【题型】解答题　【知识点】平面几何　【难度】medium
如图，半圆$O$的直径为$2$，$A$为直径延长线上一点，$OA=2$，$B$为半圆上任意一点，以$AB$为一边作等边三角形$ABC$。

\noindent
(1) 当$OB \perp OA$时，
\noindent
\textcircled{1}求三角形$OAC$的面积。
\noindent
\textcircled{2} 若$\overrightarrow{OC} = m\overrightarrow{OA} + n\overrightarrow{OB}$，求$m$、$n$。

\noindent
(2) 若 $\overrightarrow{OC} = m\overrightarrow{OA} + n\overrightarrow{OB}$，求 $m+n$ 的最小值。
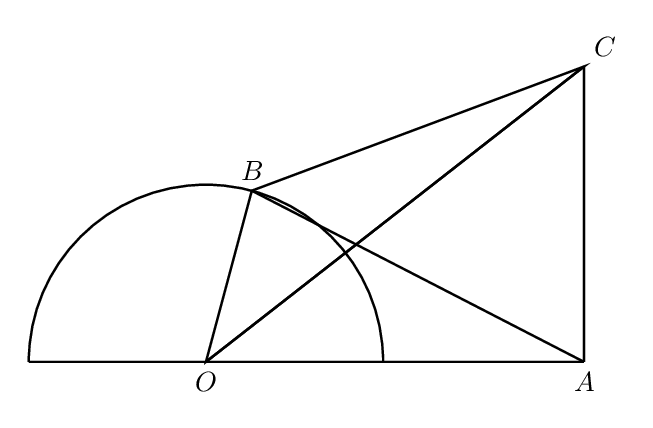
【解答】
\noindent
【答案】(1)\textcircled{1}$\frac{1}{2}+\sqrt{3}$；\textcircled{2}$m=\frac{2+\sqrt{3}}{4}$，$n=\frac{1+2\sqrt{3}}{2}$
\noindent
(2)$1+\frac{3\sqrt{3}}{4}$
\vspace{1em}
\noindent
【分析】（1）依据已知条件先求出$AB=AC$、$\sin\angle OAB$和$\cos\angle OAB$，进而求出$\sin\angle OAC$，则\textcircled{1}由$\frac{1}{2}AO\cdot AC\sin\angle OAC$即可求解；\textcircled{2}法一（坐标法）：作$CM\perp OA$于点$M$，由$\sin\angle OAC$得$\cos\angle OAC$，依次求出$CM$和$AM$进而求出$OM$，则以$OA,OB$所在直线分别为$x$轴，$y$轴建立平面直角坐标系，求出$\overrightarrow{OA}$、$\overrightarrow{OB}$和$\overrightarrow{OC}$即可由求出$m,n$；法二（向量法）：先求得$\overrightarrow{OC}\cdot\overrightarrow{OA}=4m$，$\overrightarrow{OC}\cdot\overrightarrow{OB}=n$，作$CM\perp OA$于点$M$，接着又由数量积定义公式和投影几何意义得$\overrightarrow{OC}\cdot\overrightarrow{OA}=2OM$，$\overrightarrow{OC}\cdot\overrightarrow{OB}=CM$，进而得$m=\frac{1}{2}OM$，$n=CM$，再利用$\sin\angle OAC$和$\cos\angle OAC$求出$CM$和$OM$即可求解$m,n$。
\noindent
（2）设$OC$与$AB$相交于点$Q$，得$m+n=\frac{OC}{OQ}$，过点$C$作直线$AB$的平行线$l$，作$OF$垂直$l$于点$F$，交$AB$于点$E$，有$m+n=\frac{OC}{OQ}=\frac{OF}{OE}$，设$\angle AOB=\theta$，$\theta\in(0,\pi)$，由余弦定理以及等面积法，结合三角恒等变换可得$m+n$关于$\theta$的表达式，再利用基本不等式可求得最值。
\vspace{1em}
\noindent
【解析】（1）当$OB\perp OA$时，由条件知$OA=2$，$OB=1$，$AB=AC=\sqrt{OA^2+OB^2}=\sqrt{2^2+1^2}=\sqrt{5}$，
\noindent
所以$\sin\angle OAB=\frac{1}{\sqrt{5}}$，$\cos\angle OAB=\frac{2}{\sqrt{5}}$，
\noindent
所以$\sin\angle OAC=\sin\left(\angle OAB+\frac{\pi}{3}\right)=\sin\angle OAB\cos\frac{\pi}{3}+\cos\angle OAB\sin\frac{\pi}{3}$
\[
=\frac{1}{2}\sin\angle OAB+\frac{\sqrt{3}}{2}\cos\angle OAB=\frac{1+2\sqrt{3}}{2\sqrt{5}},
\]
\noindent
【点睛】思路点睛：对于求$m+n$最小值，可先设$OC$与$AB$相交于点$Q$，由$O$、$C$、$Q$三点共线结合$\overrightarrow{OC}=m\overrightarrow{OA}+n\overrightarrow{OB}$得$m+n=\frac{OC}{OQ}$，过点$C$作直线$AB$的平行线$l$，作$OF$垂直$l$于点$F$，交$AB$与点$E$，于是有$m+n=\frac{OC}{OQ}=\frac{OF}{OE}$，设$\angle AOB=\theta$，$\theta\in(0,\pi)$，接着由余弦定理得$AB^2=5-4\cos\theta$及在$\triangle AOB$中由等面积法得$OE=\frac{2\sin\theta}{AB}$，再由$EF$即可得$m+n=\frac{OF}{OE}=\frac{OE+EF}{OE}=1+\frac{\sqrt{3}}{4}\times\frac{5-4\cos\theta}{\sin\theta}$，结合三角恒等变换公式可得$m+n$关于$\theta$的表达式，再利用基本不等式即可得最小值。